Interaction volume radius: 10 \u00c5
Interaction volume height: 10 \u00c5
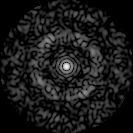
Disorder parameter: 0.8542